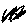
Label: zigzag